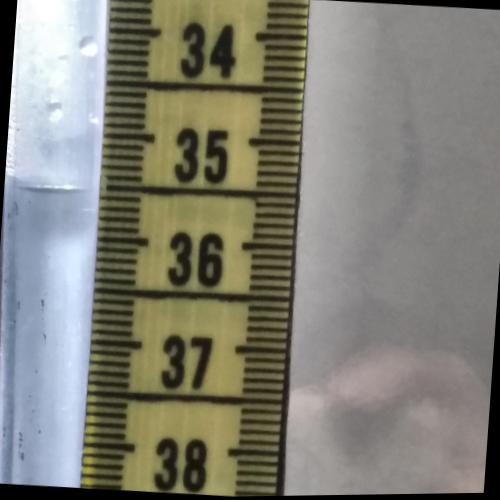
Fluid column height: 35.5 cm